Question: I'm new to 'flash' and I'm trying to create a board game with 'actionscript 3.0'
I have already created the background (checker squares) for the board and now I have to partition the background by each box. What are the ways I can achieve that? I want to logically put numbers for each square as seen in the picture.
I realized its possible to do it . But is there any "lazy" way of doing that? There are lots of cuts I'd have to make in order to do that.

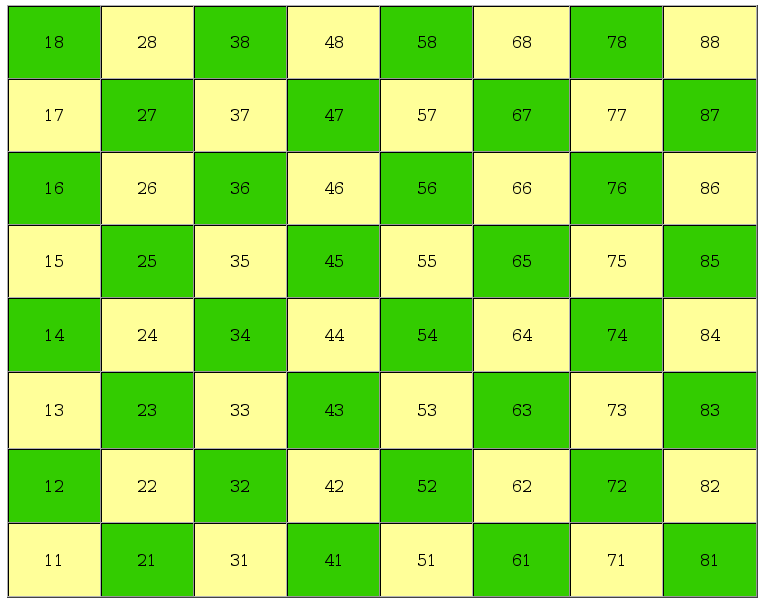
Answer: We can use some simple calculations to map some '(x, y)' value to a number. Lets say:
'''
widht = width of the image
height = height of the image
gridCount = 8
gridWidth = width / gridCount
gridHeight = height / gridCount
'''
Now first we would like to map user click point '(x, y)' to some integer index 'i, j' to the logical 8 x 8 matrix where top left is index '0, 0'.
'''
i = x / gridWidth
j = y / gridHeight
'''
For example, if 'gridWidth = 60', 'gridHeight = 50' and user clicks on '(10, 15)' then 'i = 0, j = 0'.
Now we have to map this 'i, j' to the specified numbers. As bottom line contains '11, 21, 31, ...' and every column is increasing, the final number will be:
'''
num = (11 + i * 10) + (gridCount - j - 1)
'''
Converting these equations to AS3 code is straight forward, so I'm not adding them.